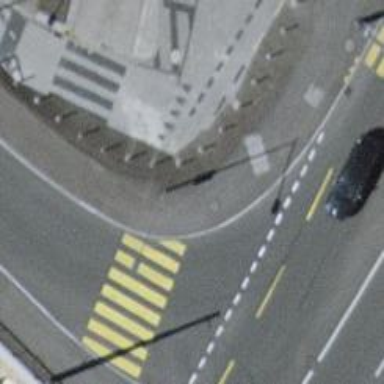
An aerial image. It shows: Kerb barrier.